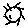
Label: sun